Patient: sex F, age 59
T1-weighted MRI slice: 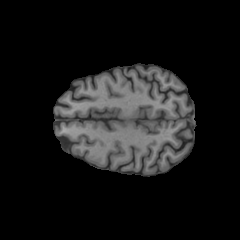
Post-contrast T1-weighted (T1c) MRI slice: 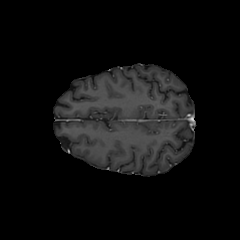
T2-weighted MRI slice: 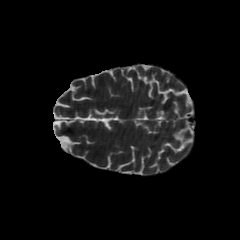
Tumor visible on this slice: no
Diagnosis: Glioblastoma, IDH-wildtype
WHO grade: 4